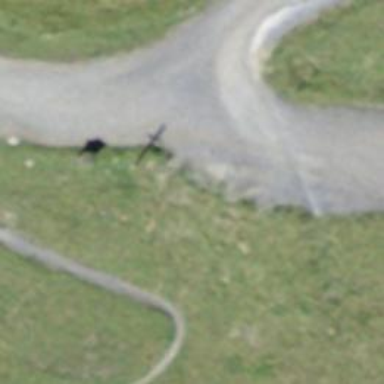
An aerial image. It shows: Guidepost providing information.